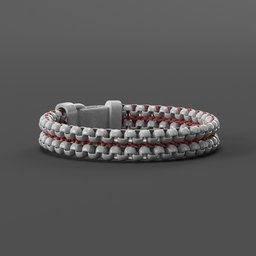
Label: decoration